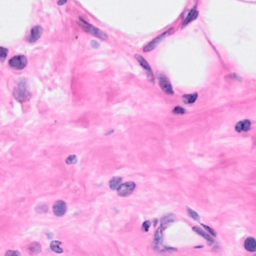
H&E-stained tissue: Breast